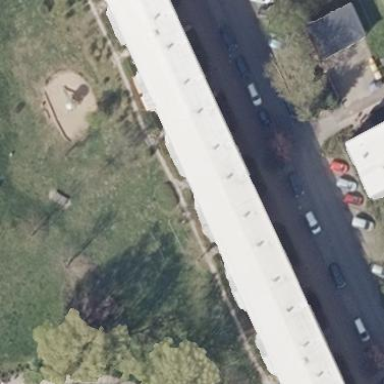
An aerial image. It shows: Residential building.